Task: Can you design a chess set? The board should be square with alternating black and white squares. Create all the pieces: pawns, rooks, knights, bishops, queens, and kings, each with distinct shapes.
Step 5371:
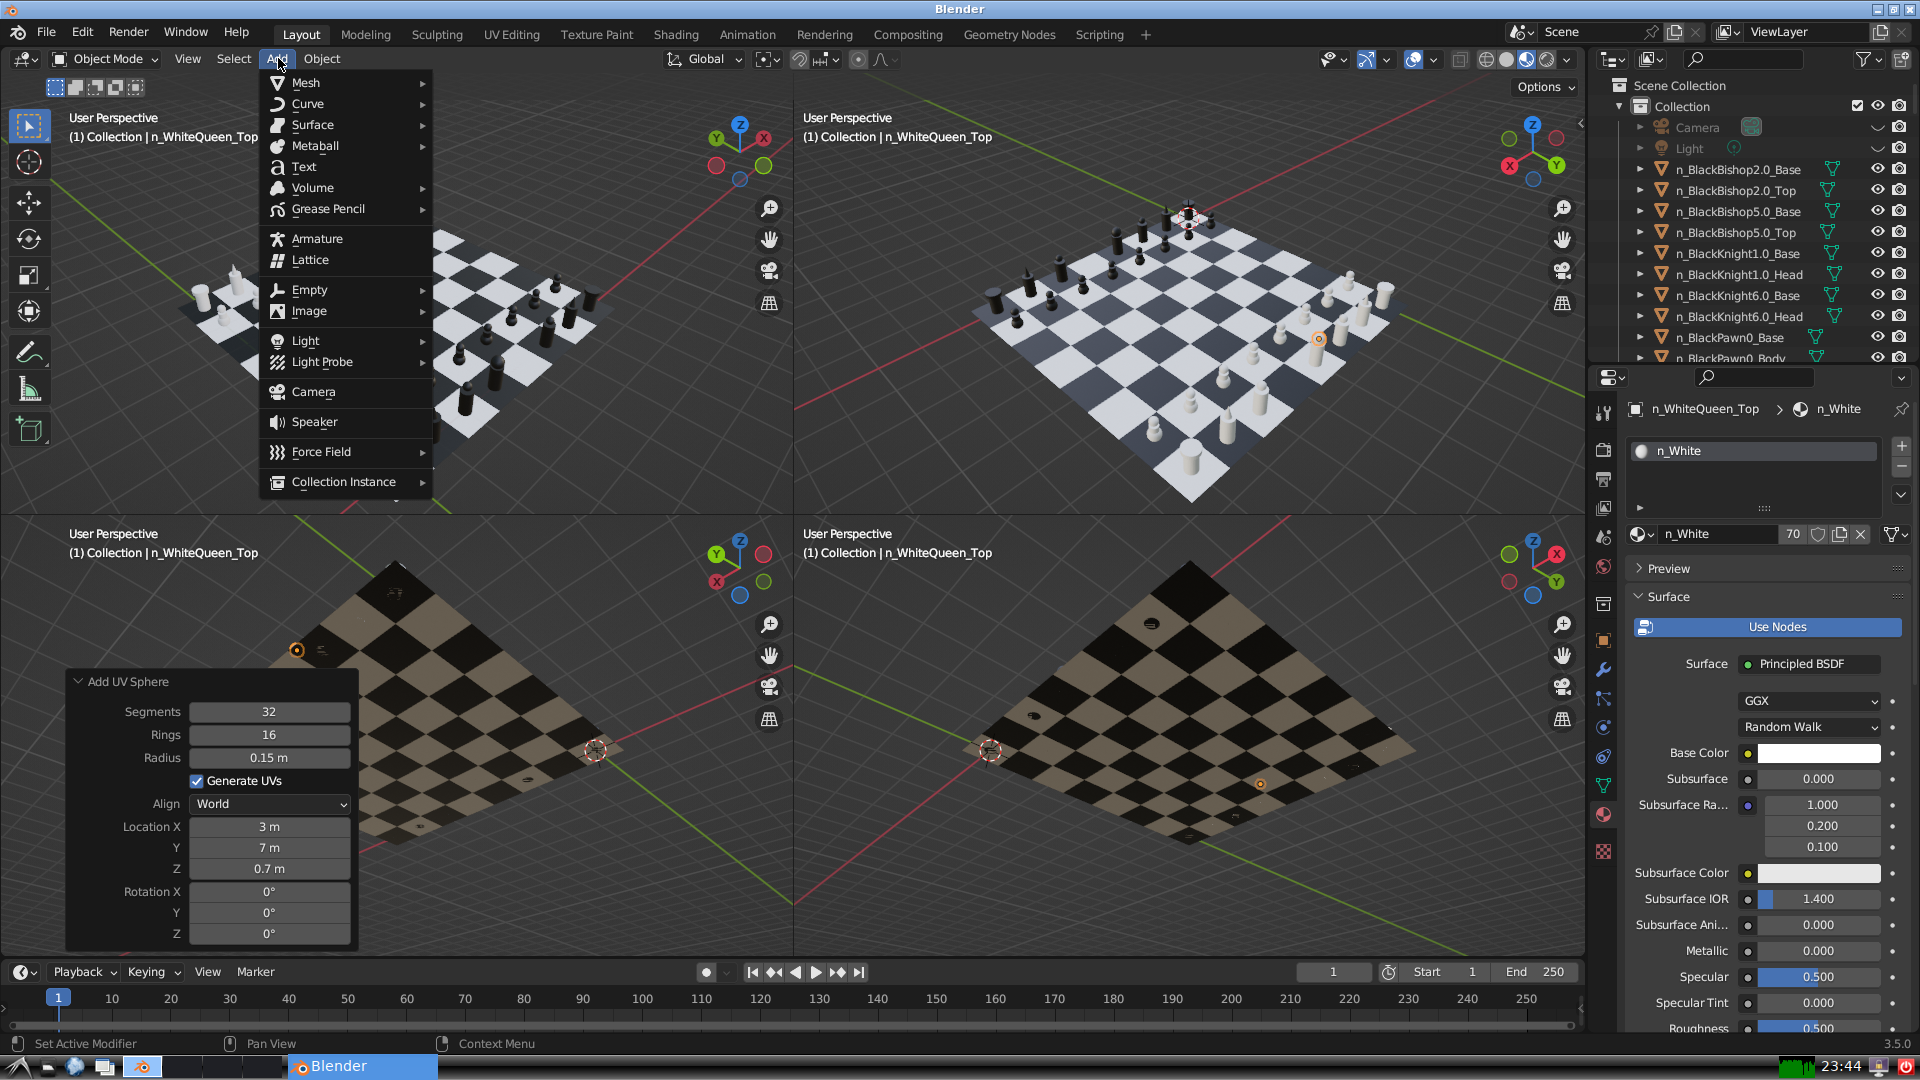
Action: {"mouse_move": [304, 84]}